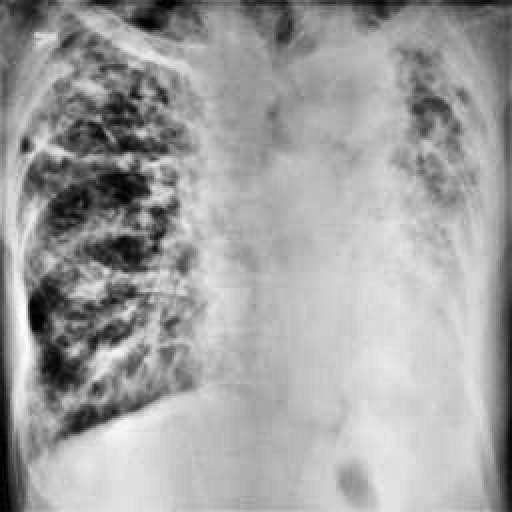
Finding: TUBERCULOSIS